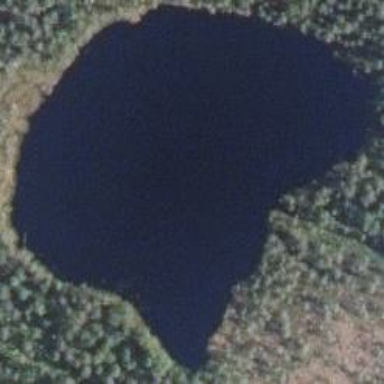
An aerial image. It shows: Lake with natural water.